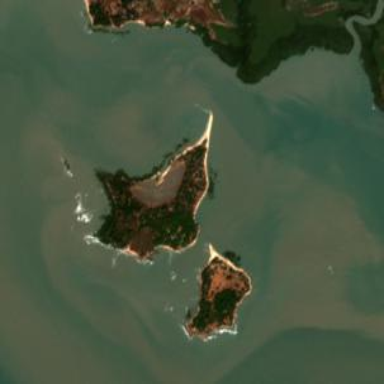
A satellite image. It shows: Islet along the coastline.